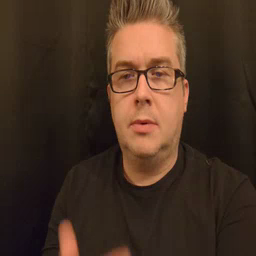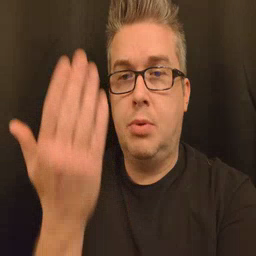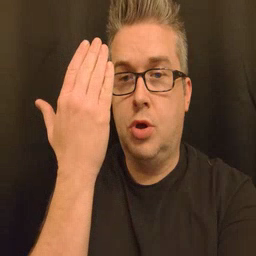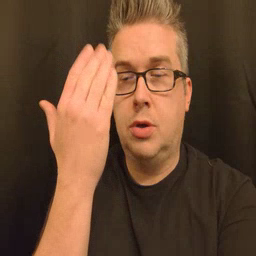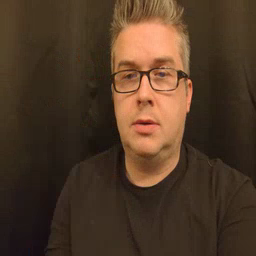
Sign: morning